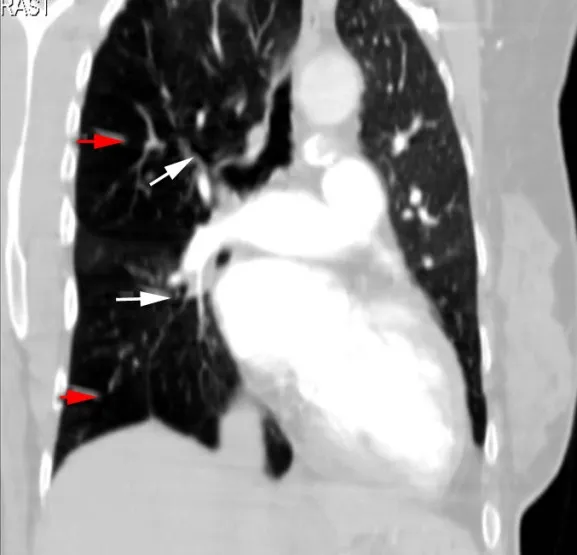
Chest angio-computed tomography revealing hypoplasia/agenesis of the right pulmonary artery (white arrows) and hyperinflation of the pulmonary parenchyma (red arrows).
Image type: radiology (ct)